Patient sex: M
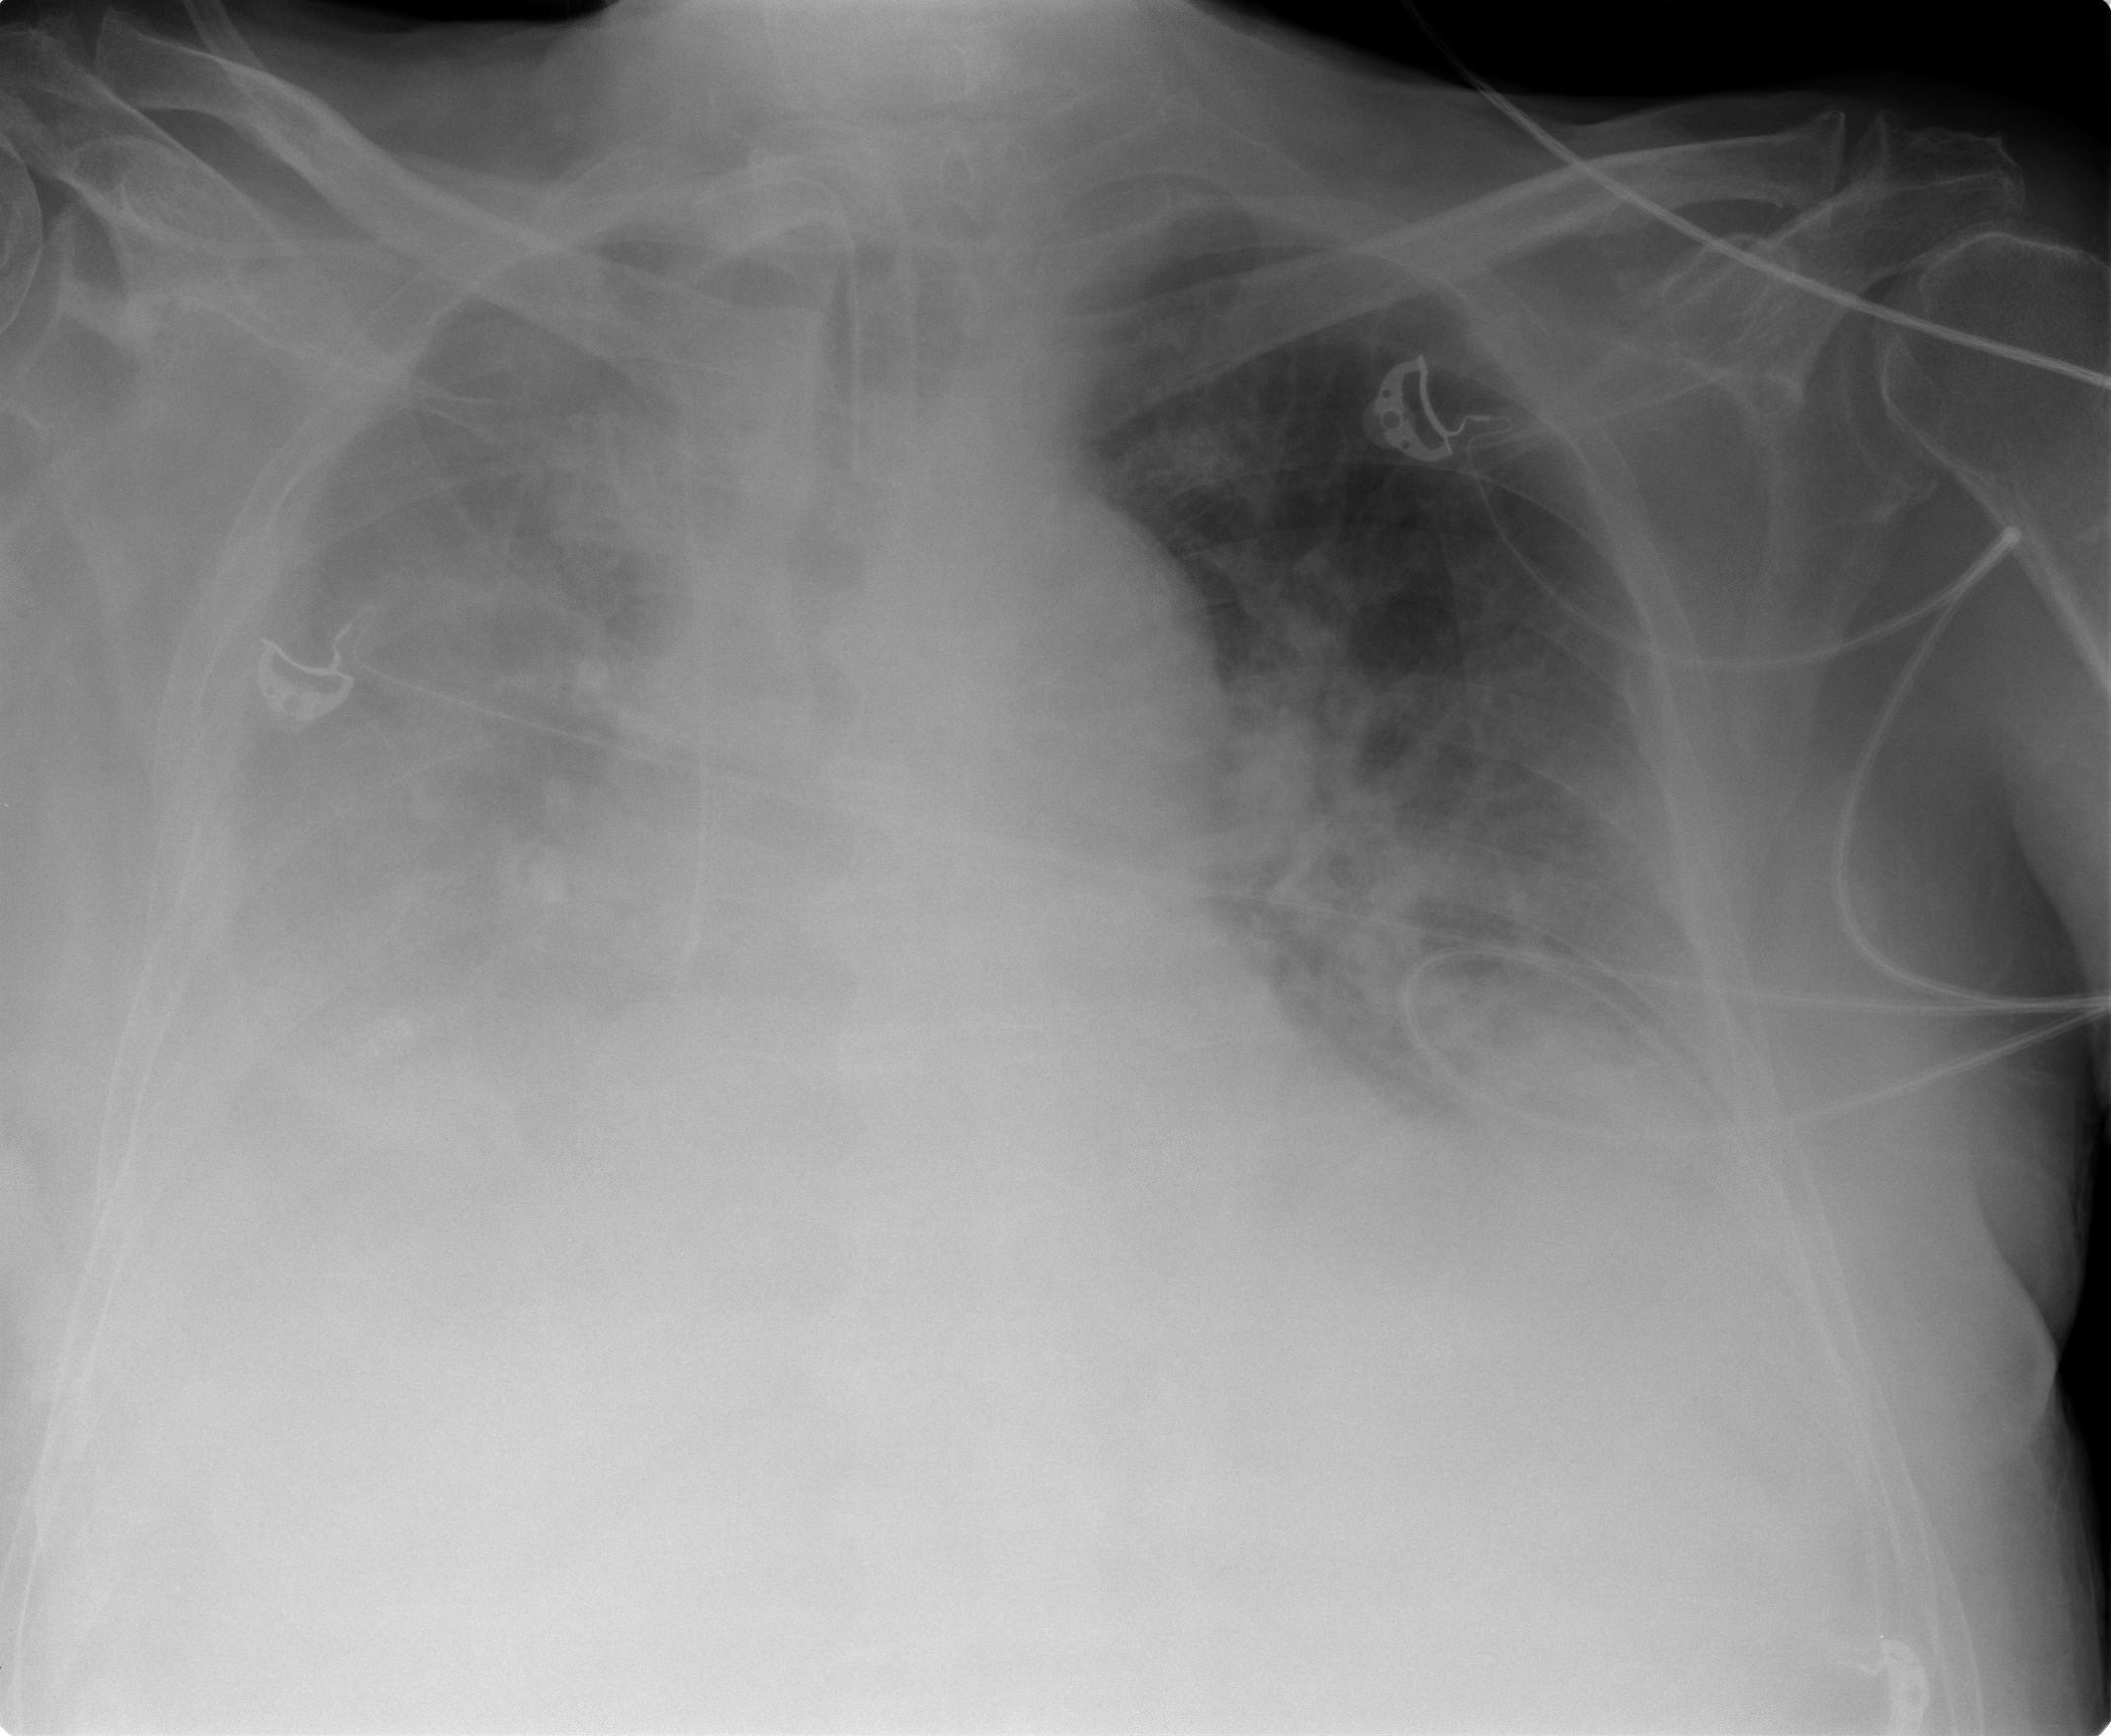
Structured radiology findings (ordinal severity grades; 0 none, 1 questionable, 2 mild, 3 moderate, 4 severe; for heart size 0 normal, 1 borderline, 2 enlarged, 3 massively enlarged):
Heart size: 2
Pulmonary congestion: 3
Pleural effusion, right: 4
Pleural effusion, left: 3
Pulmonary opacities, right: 3
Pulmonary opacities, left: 3
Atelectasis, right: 4
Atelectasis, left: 2